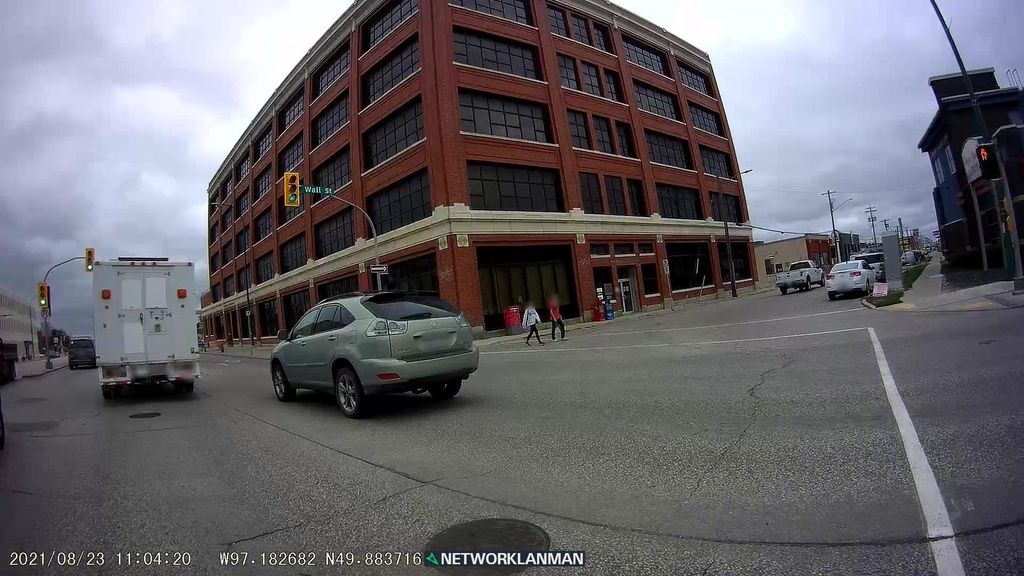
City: winnipeg